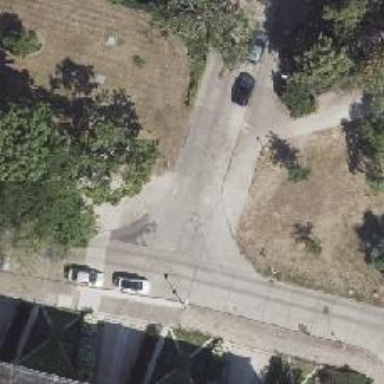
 with the parking lane being on the street."